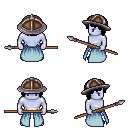
a pixel art fantasy rpg character, male body template, dark elf, purple skin, overskirt, white pants, black pageboy hairstyle, chain helm, spear, four views (front, back, left, right), 2x2 character sprite sheet, small pixel art, hard edges, no anti-aliasing